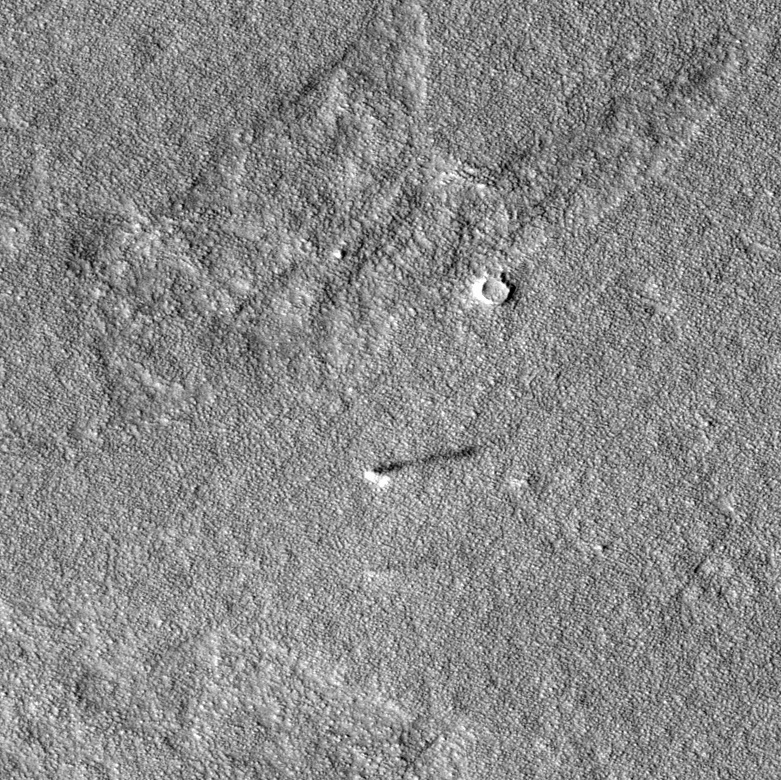
Label: dustdevil